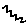
Label: zigzag